Question: How can I plot interlocking tori in R as shown on <URL>:

I tried following codes in R but they do not work:
'''
try_tori_1 = function(){
library(rgl)
xvec= yvec = seq(-pi,pi,by=0.1);
z <- outer(xvec,yvec,function(x,y) {sin(x)+.5*sin(x)*cos(y)} )
persp3d(z, theta = 30, phi = 30, expand = 0.5, col = "lightblue")
z <- outer(xvec,yvec,function(x,y) {cos(x)+.5*cos(x)*cos(y)} )
persp3d(z, theta = 30, phi = 30, expand = 0.5, col = "lightblue", add=T)
z <- outer(xvec,yvec,function(x,y) {.5*sin(y)} )
persp3d(z, theta = 30, phi = 30, expand = 0.5, col = "lightblue", add=T)
z <- outer(xvec,yvec,function(x,y) {1+cos(x)+.5*cos(x)*cos(y)} )
persp3d(z, theta = 30, phi = 30, expand = 0.5, col = "lightblue", add=T)
z <- outer(xvec,yvec,function(x,y) {.5*sin(y)} )
persp3d(z, theta = 30, phi = 30, expand = 0.5, col = "lightblue", add=T)
z <- outer(xvec,yvec,function(x,y) {sin(x)+.5*sin(x)*cos(y)} )
persp3d(z, theta = 30, phi = 30, expand = 0.5, col = "lightblue", add=T)
}
try_tori_2 = function(){
library(rgl)
u= v = seq(-pi,pi,by=0.1);
plot3d(cos(u)+.5*cos(u)*cos(v),sin(u)+.5*sin(u)*cos(v),.5*sin(v))
plot3d(1+cos(u)+.5*cos(u)*cos(v),.5*sin(v),sin(u)+.5*sin(u)*cos(v))
}
'''
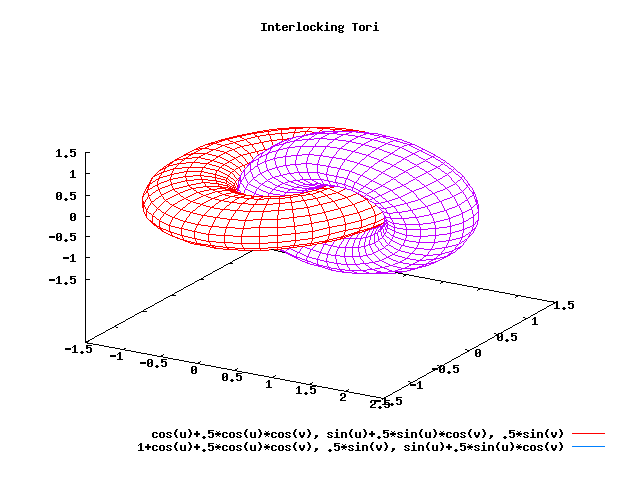
Answer: My answer is based on the examples from these two websites:
- <URL>
And here's how you do it:
'''
library(plot3D)
x <- seq(-pi,pi,by=0.1)
y <- seq(-pi,pi,by=0.1)
R = 1.0
r = 0.5
M <- mesh(x, y)
alpha <- M$x
beta <- M$y
surf3D(x = (R + r*cos(alpha)) * cos(beta),
y = (R + r*cos(alpha)) * sin(beta),
z = r * sin(alpha),
col="blue", colkey=FALSE, alpha = 0.3, border="black",
xlim=c(-0.5*pi,0.5*pi), ylim=c(-0.5*pi,0.5*pi), zlim=c(-0.5*pi,0.5*pi))
surf3D(x = R + cos(alpha) + r*cos(alpha) * cos(beta),
y = r*sin(beta),
z = sin(alpha)+ r * sin(alpha) * cos(beta),
col="red", colkey=FALSE, alpha = 0.3, border="black", add=T)
'''
Which generates this plot:

The important things to note are:
- 'surf3D'- 'mesh'- 'xlim'-